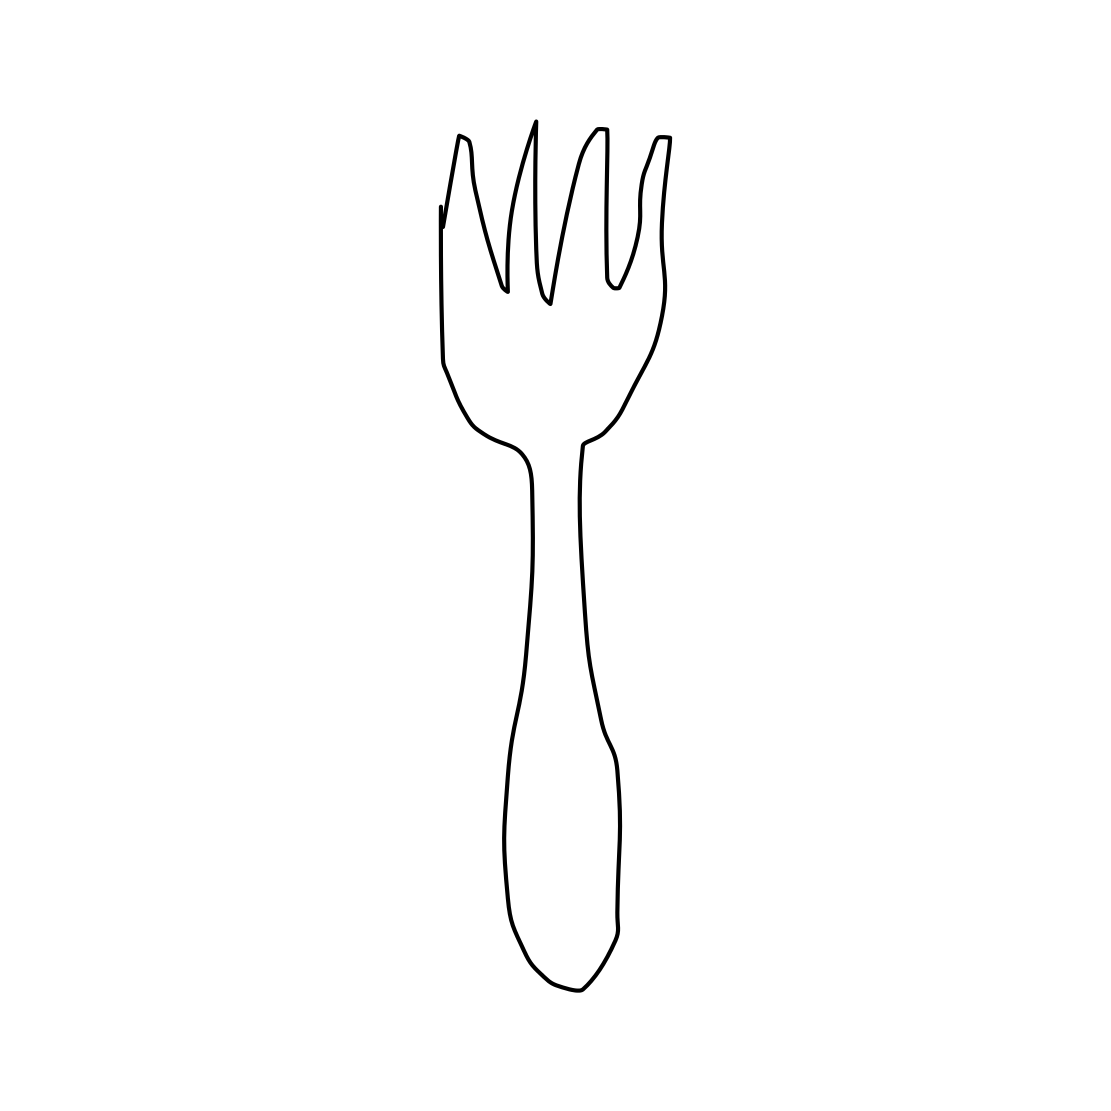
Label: fork